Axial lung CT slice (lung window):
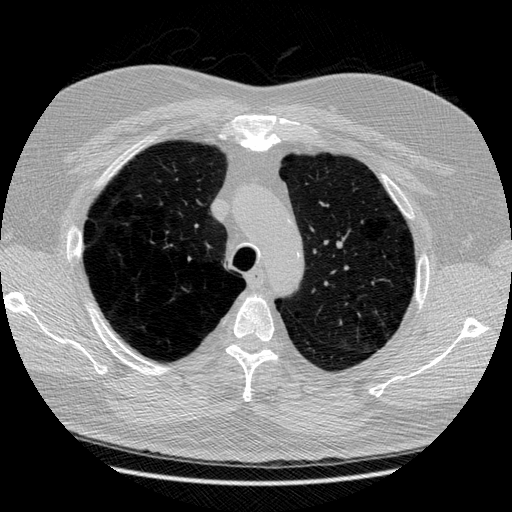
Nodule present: no